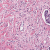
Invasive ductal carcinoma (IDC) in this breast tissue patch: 1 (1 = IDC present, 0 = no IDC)